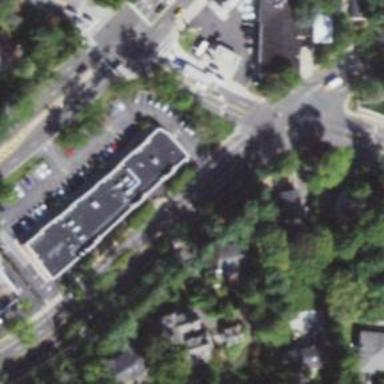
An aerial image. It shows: Retail building.